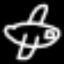
Label: airplane